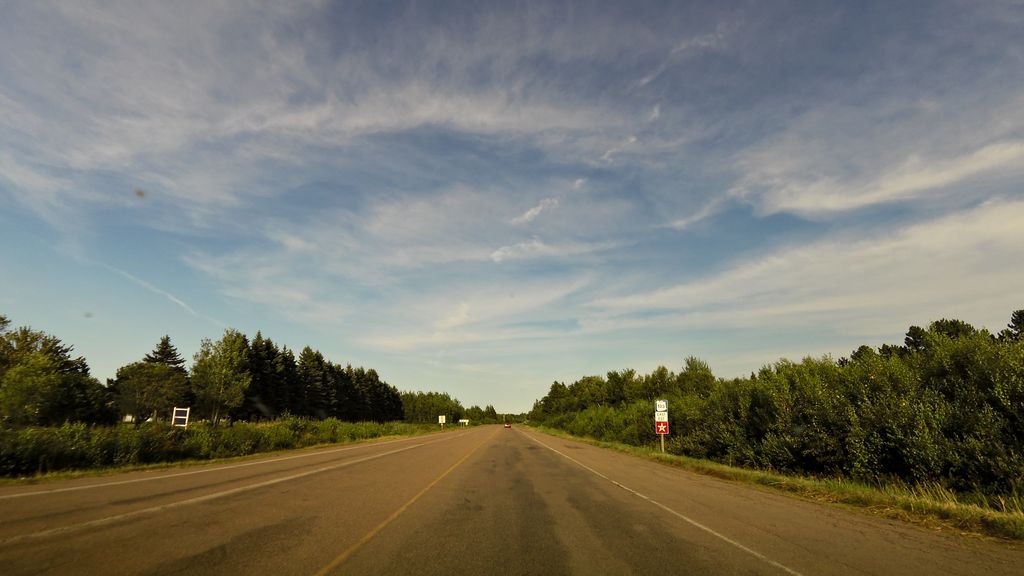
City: charlottetown